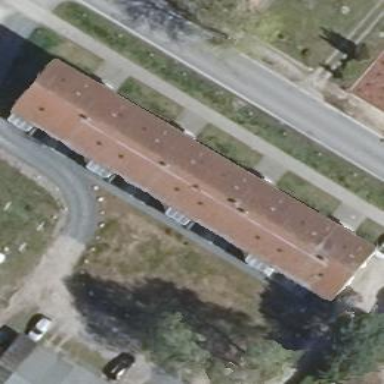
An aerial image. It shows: Apartments building with gabled roof that is oriented along.